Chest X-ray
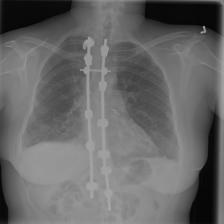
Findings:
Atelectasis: negative
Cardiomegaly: negative
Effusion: negative
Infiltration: negative
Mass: negative
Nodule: negative
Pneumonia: negative
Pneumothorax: negative
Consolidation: negative
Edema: negative
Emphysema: negative
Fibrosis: negative
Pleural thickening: negative
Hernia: negative